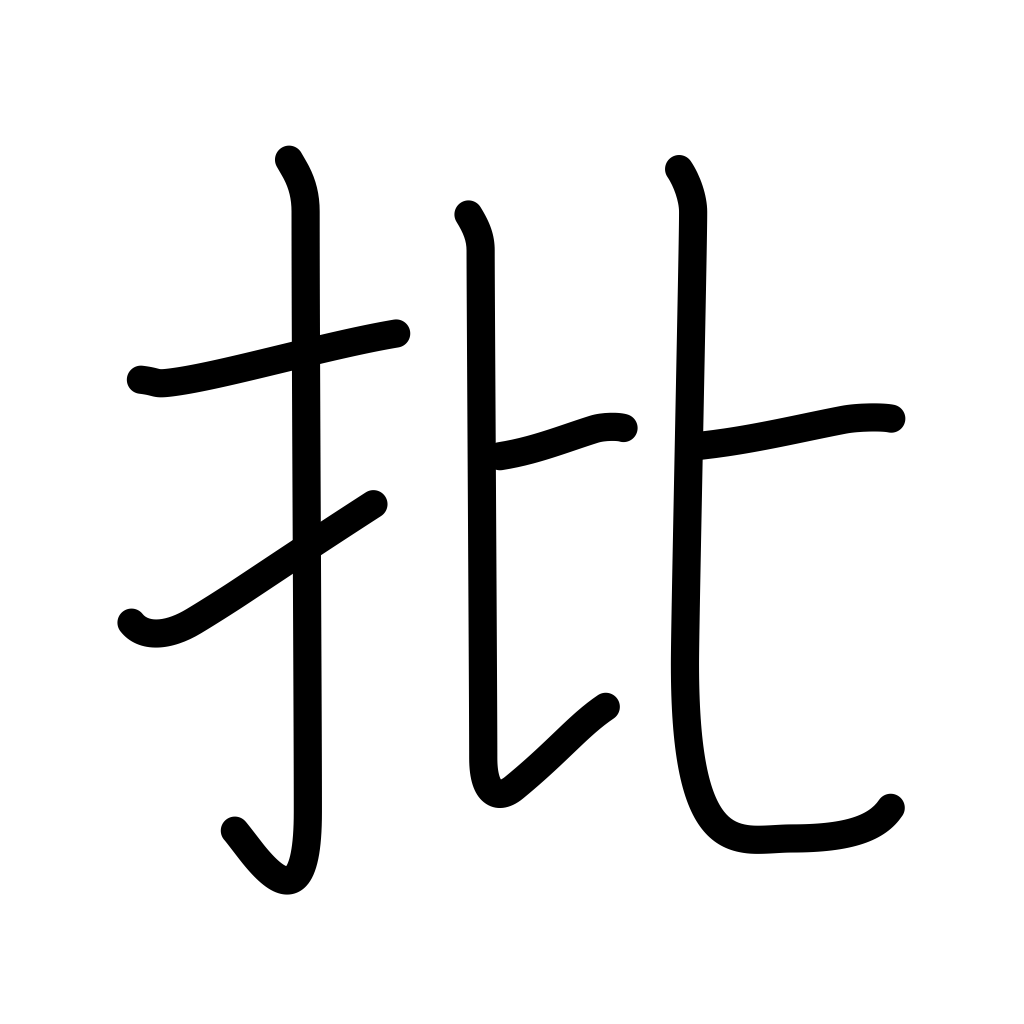
Meaning: criticism, strike